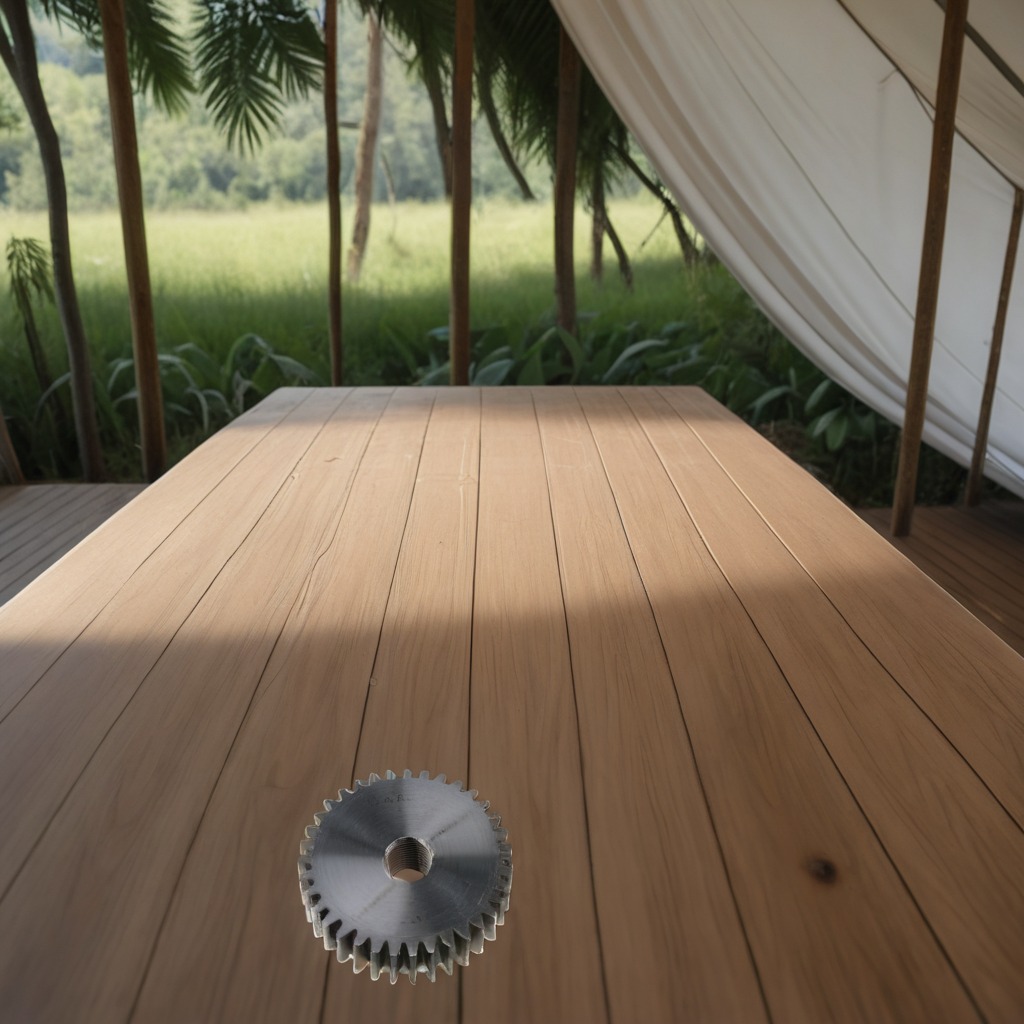
A steel gear with teeth is lying on the wooden table.